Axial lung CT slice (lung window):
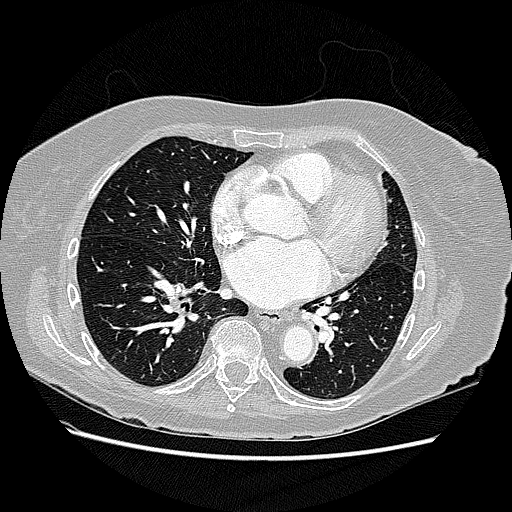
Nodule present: no